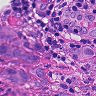
Metastatic tissue present: yes